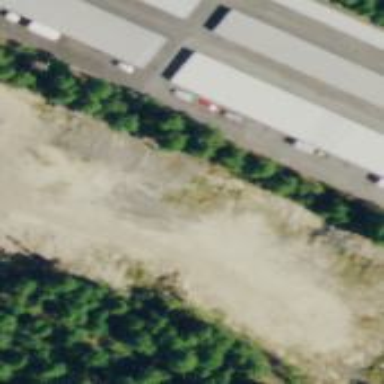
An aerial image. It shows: Storage rental shop located in building.